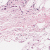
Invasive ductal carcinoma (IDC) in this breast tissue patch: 0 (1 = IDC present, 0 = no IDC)